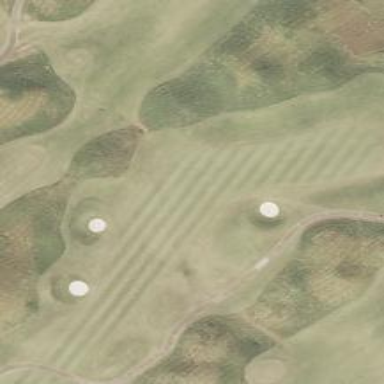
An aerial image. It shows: Golf hole.